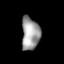
Tissue: lung
Cell type: Others
Senescence score: 0.2334
Nuclear area (px): 585
Mean DAPI intensity: 157.239